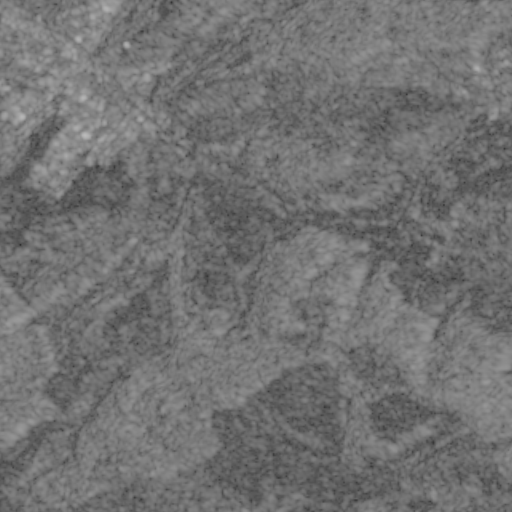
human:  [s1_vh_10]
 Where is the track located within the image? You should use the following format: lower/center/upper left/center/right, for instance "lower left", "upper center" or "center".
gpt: The track is located in the upper left of the image.
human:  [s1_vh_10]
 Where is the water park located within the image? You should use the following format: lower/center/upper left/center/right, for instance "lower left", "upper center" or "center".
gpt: The water park is located in the upper right of the image.
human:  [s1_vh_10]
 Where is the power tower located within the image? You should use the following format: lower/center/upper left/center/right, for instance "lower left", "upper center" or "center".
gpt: There is no power tower in the image.

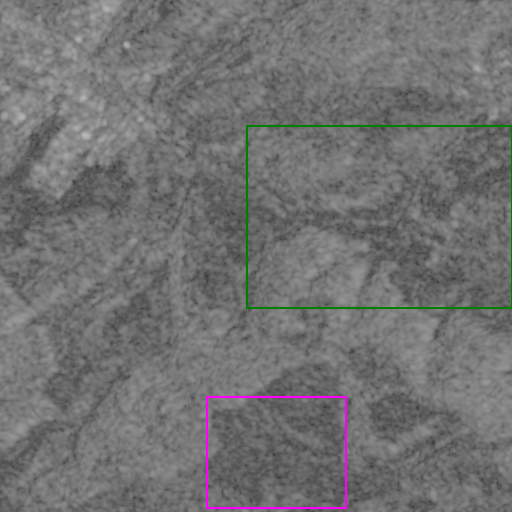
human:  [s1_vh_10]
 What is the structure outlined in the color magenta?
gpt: The structure outlined in magenta is a crop field.
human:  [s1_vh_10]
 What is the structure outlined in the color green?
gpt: The structure outlined in green is a park.
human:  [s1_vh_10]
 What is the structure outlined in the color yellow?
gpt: There is no yellow outline.